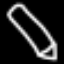
Label: pencil